Question: I managed connect the end points in the normal polarPlot like
'''
data([1:end 1],1)
'''
but doing interpolation does not interpolate the extended path
'''
data = load('rem_angle_2.dat');
n = 30; phi = interp(data([1:end 1],1)*pi/180, n); H = interp(data([1:end 1], 3), n);
mu = 4 * 3.14e-7; ms = 1.2e6; K = 4.5e4; h = mu .* ms .* H / (2 .* K);
cosphi = h .* abs(cos( phi )) + (cos( phi ) ) .^2;
polar(phi, cosphi, 'r-x');
'''
Example output in the red circle

Data
'''
0 0.0314410000000000 0.940571096308908
15 0.0349230000000000 0.969954146597296
30 0.0313780000000000 0.839337718198396
45 0.0248700000000000 0.745214472624085
60 0.0231580000000000 0.478142525177060
75 0.0199550000000000 0.296548109978132
90 0.0270400000000000 0.155780680534267
105 0.0203080000000000 0.344801658689296
120 0.0254600000000000 0.592786274973634
135 0.0290010000000000 0.754378087574740
150 0.0238800000000000 0.834979038161321
165 0.0208110000000000 1.07503919352428
180 0.0312170000000000 0.950446840529786
210 0.0270380000000000 0.825443882649447
240 0.0321900000000000 0.588919403368673
270 0.0312300000000000 0.0490005355090298
300 0.0243250000000000 0.486928993377883
330 0.0257870000000000 0.846981230530059
'''
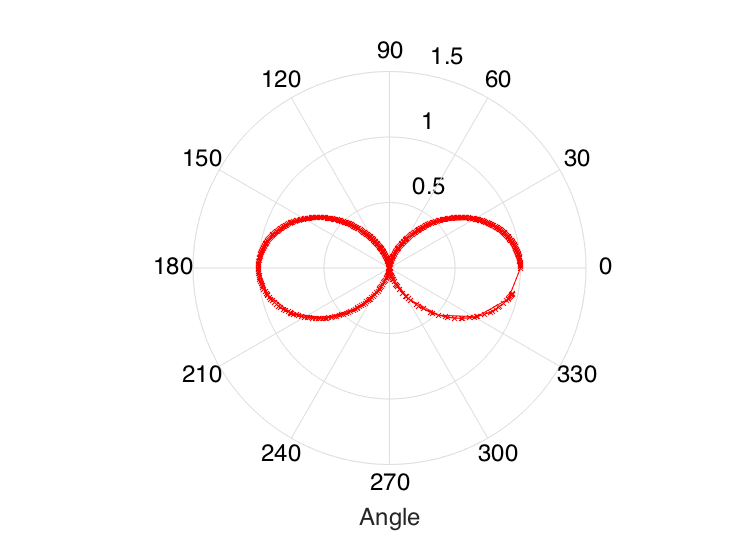
Answer: The function 'interp1' is what you should look into, if you want to do linear interpolation.
'''
n = 100;
phi = linspace(0, 2*pi, n);
H = interp1([data(:,1); 360+data(1,1)]*pi/180, ...
data([1:end 1],3), ...
phi);
'''
Bare in mind that linear interpolation in polar coordinates is something different than linear interpolation of the corresponding cartesian coordinates! (Notice how round the plot becomes for large 'n'.)